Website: apple
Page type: customer-info-address
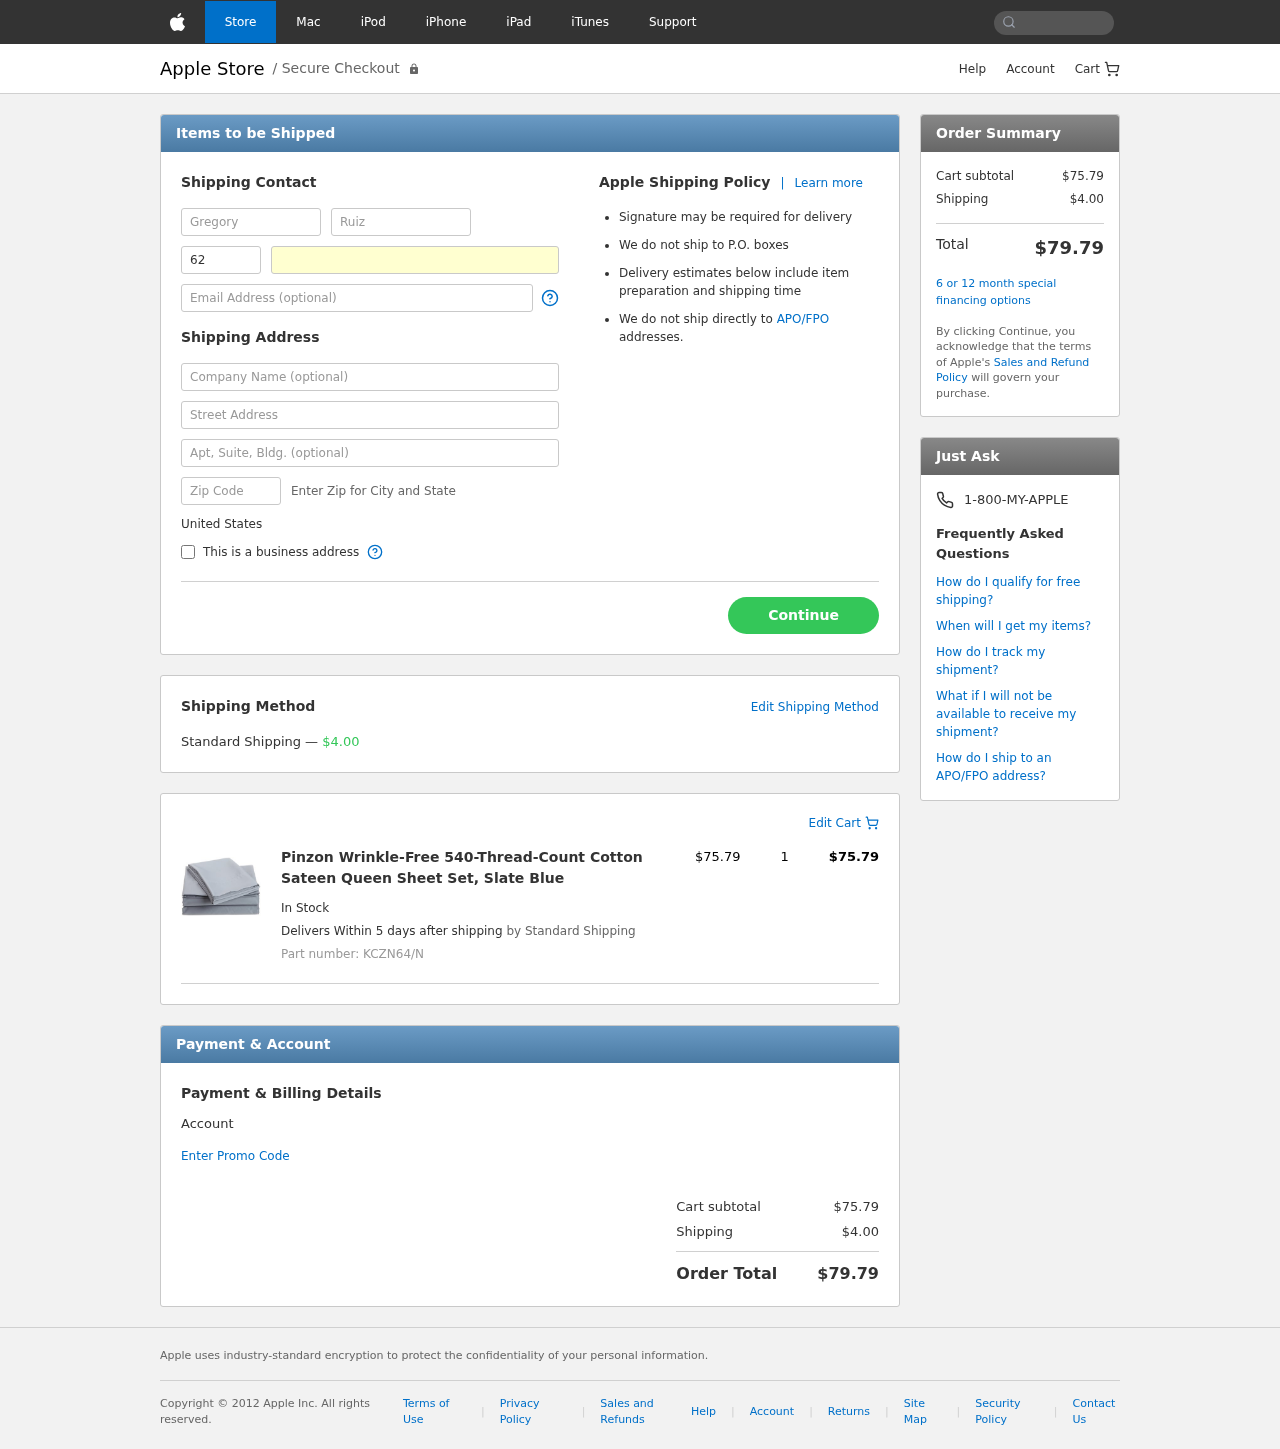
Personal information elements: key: PII_COUNTRY
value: United States
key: PII_FIRSTNAME
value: Gregory
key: PII_LASTNAME
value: Ruiz
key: PII_PHONE_AREA
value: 621
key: PII_PHONE_LINE
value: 1829
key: PII_EMAIL
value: gregory_ruiz@gmail.com
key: PII_COMPANY
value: Ramos-Nelson
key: PII_STREET
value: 5049 Joseph Oval Apt. 588
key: PII_STREET2
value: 176 Karen Burg
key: PII_POSTCODE
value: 58755
Product elements: key: PRODUCT1_NAME
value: Pinzon Wrinkle-Free 540-Thread-Count Cotton Sateen Queen Sheet Set, Slate Blue
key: PRODUCT1_PRICE
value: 75.79
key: PRODUCT1_QUANTITY
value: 1
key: PRODUCT1_SKU
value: KCZN64/N
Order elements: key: ORDER_SHIPPING_COST
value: $4.00
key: ORDER_ITEM_TOTAL
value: $75.79
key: ORDER_SUBTOTAL
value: $75.79
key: ORDER_TOTAL
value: $79.79